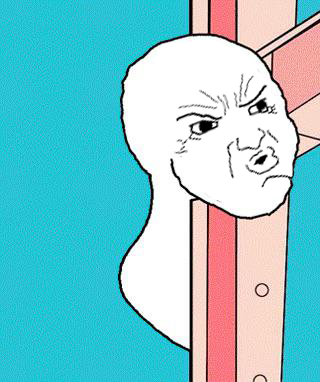
Label: 5_Hooker